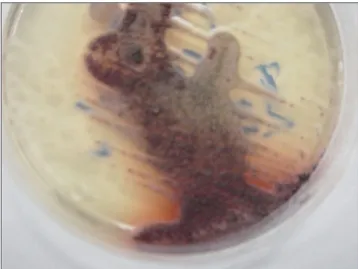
Representative images of Talaromyces marneffei colonies. Clones appeared on the 3rd day when cultured in Sabouraud medium at 28 C (A). A light grey-brown film with a diameter of approximately 3-5 mm was noted. A typical red product developed.
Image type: medical_photograph (other_medical_photograph)